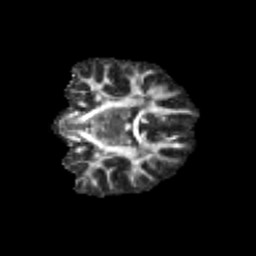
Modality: FA
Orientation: coronal
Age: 12
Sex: female
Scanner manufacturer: siemens
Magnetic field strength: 3 T
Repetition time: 3.8 s
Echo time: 0.07 s